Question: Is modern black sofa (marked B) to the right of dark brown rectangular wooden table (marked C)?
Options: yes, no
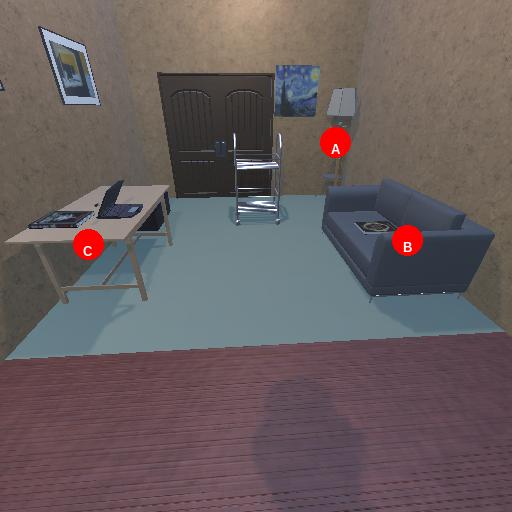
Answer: yes